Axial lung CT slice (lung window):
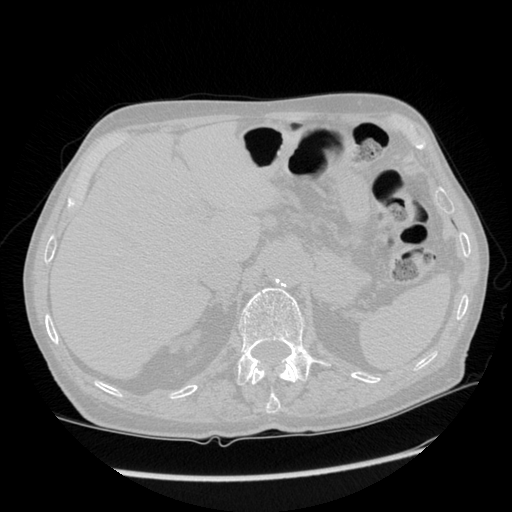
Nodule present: no